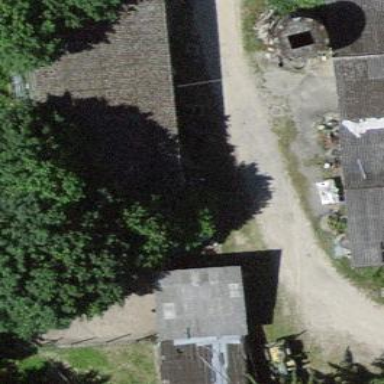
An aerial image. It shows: Rural barn.